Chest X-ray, PA view. Patient: 58 years old, sex F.
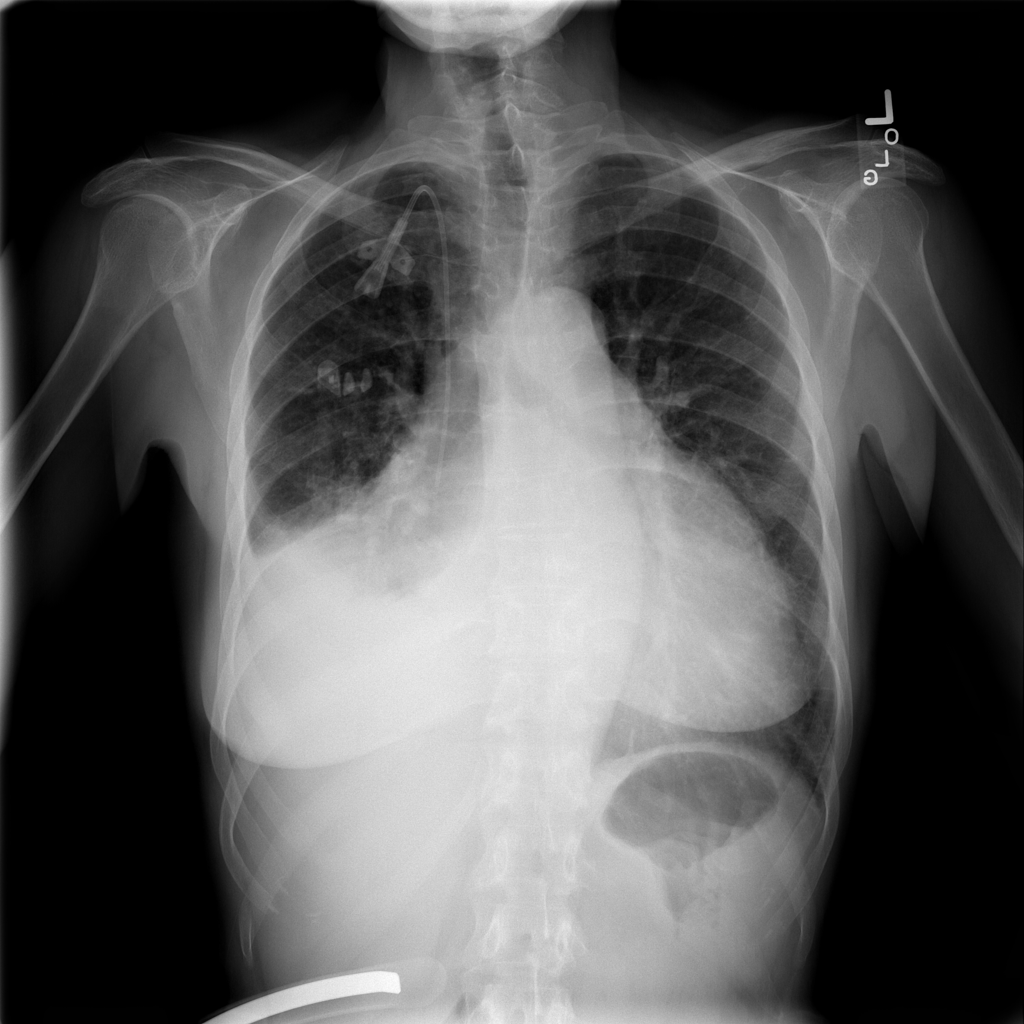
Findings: Cardiomegaly, Effusion